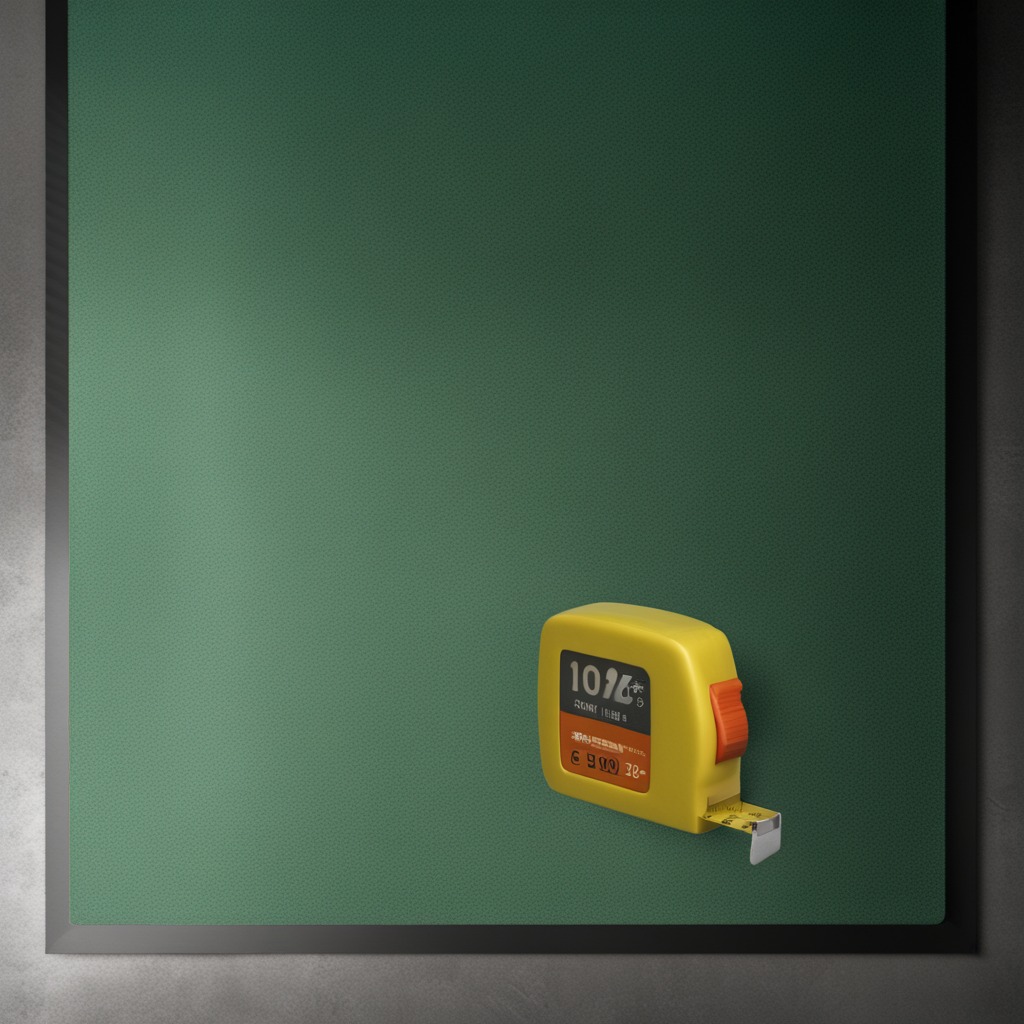
A measuring tape is lying on a clean granite tabletop covered with a green rubber mat inside a workshop under bright overhead lighting crisp shadows high clarity worn but beneath the mat.